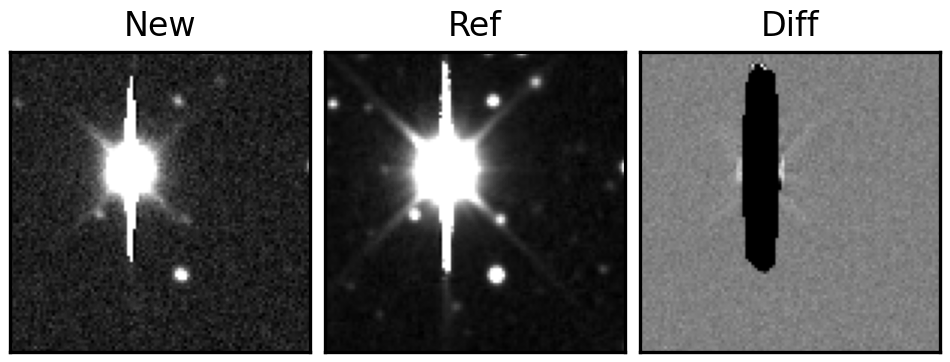
Label: bogus